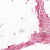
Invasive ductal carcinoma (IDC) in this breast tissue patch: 0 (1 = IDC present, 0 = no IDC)